Current action and preconditions to check: trajectory_clear

Your task: For each precondition in the list above, predict whether it will hold at this action.

Consider the current scene as observed from the mobile robot's camera, and analyze the predicted future states of all dynamic agents (e.g., people, animals, vehicles, or any moving entities) within the NEXT SECOND.

IMPORTANT: Only answer "very likely" if you are absolutely certain—based on strong, clear evidence—that a dynamic agent will violate the precondition in the predicted future state. Do NOT answer "very likely" for unlikely, ambiguous, or low-probability risks.

Ask yourself for each precondition: Is there a high probability, with clear and convincing evidence, that the predicted future states of any dynamic agent will interfere with the predicted future state of the currently executing action within the NEXT SECOND, causing that precondition to fail?

Assess the risk level based on these predictions. Use "likely" or "very likely" if motions create a clear risk of interference.

Use "neutral" or "improbable" if agents are nearby but their predicted paths are clearly diverging or non-conflicting.

Failure Risk Categories: "very improbable", "improbable", "neutral", "likely", "very likely"

Answer Format: Output ONLY the probability_of_failure value from these categories: "very improbable", "improbable", "neutral", "likely", "very likely"

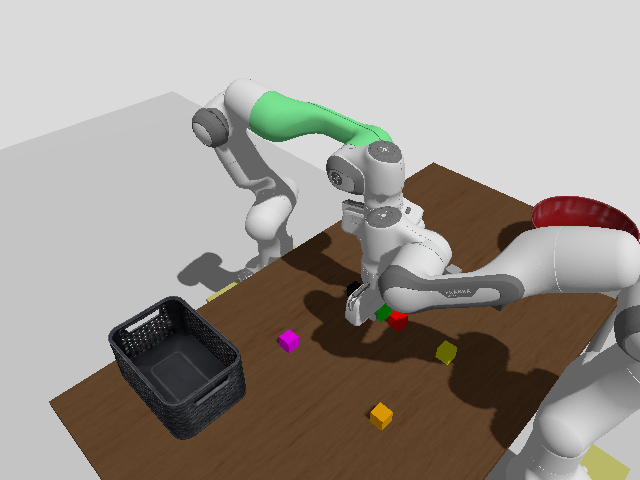

Answer: very likely